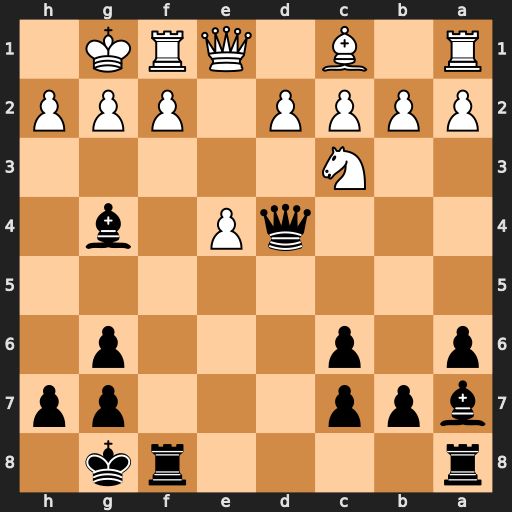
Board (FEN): r4rk1/bpp3pp/p1p3p1/8/3qP1b1/2N5/PPPP1PPP/R1B1QRK1
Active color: b
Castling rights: -
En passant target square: -
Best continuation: Rxf2 Rxf2 Rf8 Qe3 Rxf2 Qxd4 Bxd4